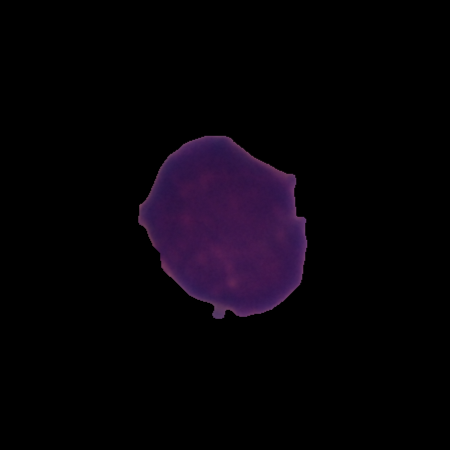
Label: healthy